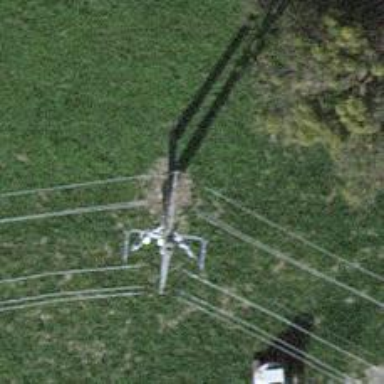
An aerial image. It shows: Power line in the image.